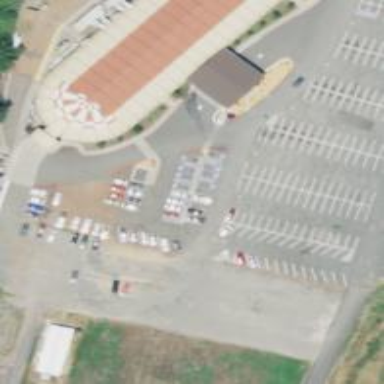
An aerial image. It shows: Casino.